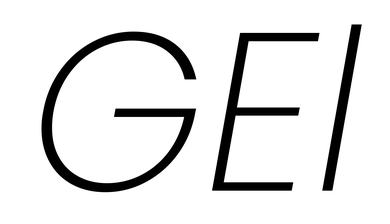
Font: Poppins-ExtraLightItalic